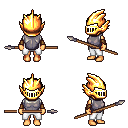
a pixel art fantasy rpg character, female body template, human, tanned skin, steel chest armor, white pants, brown plain hairstyle, gold helm, cloth bracers, spear, four views (front, back, left, right), 2x2 character sprite sheet, small pixel art, hard edges, no anti-aliasing